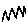
Label: zigzag